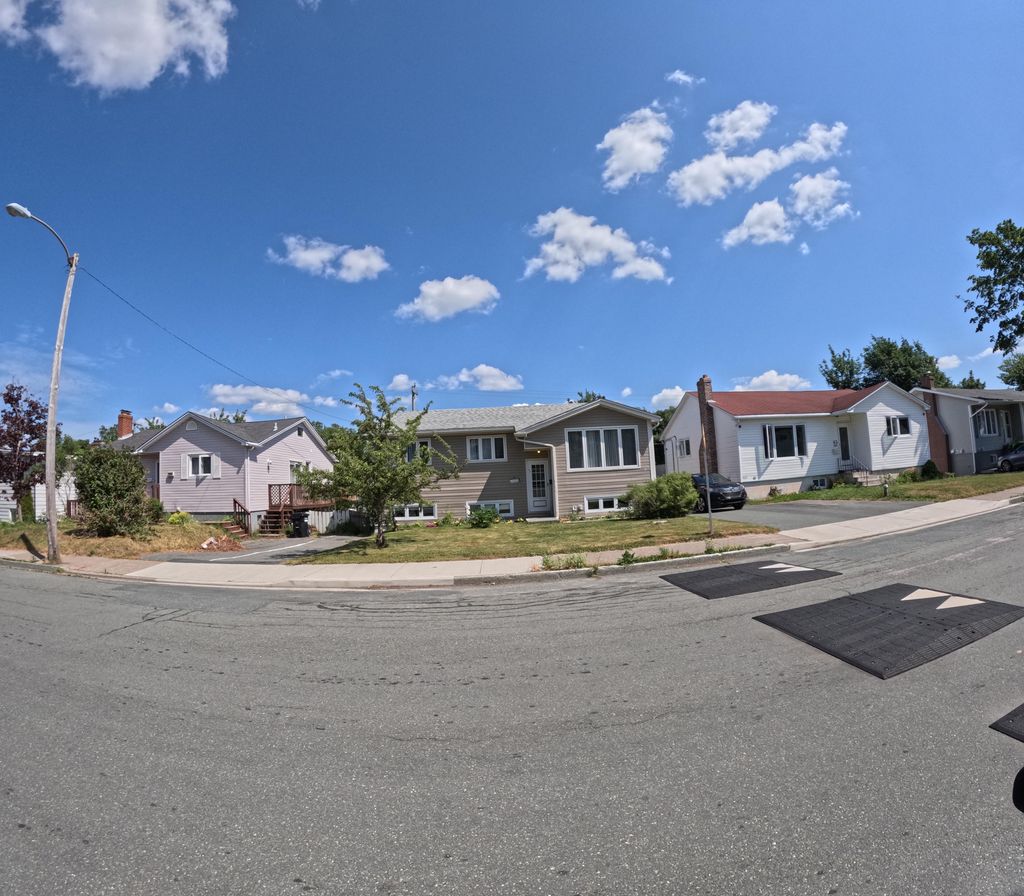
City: st_johns